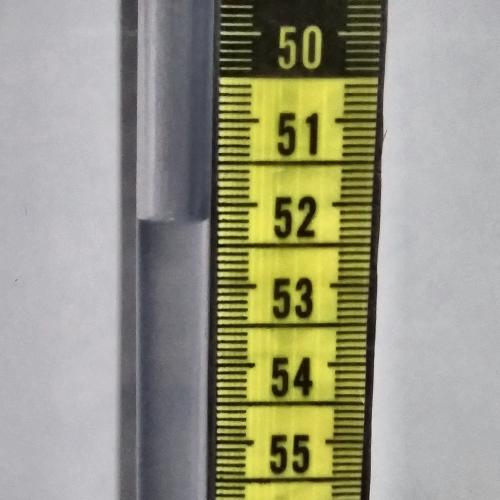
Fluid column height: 52.2 cm